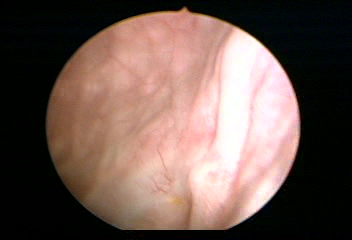
Modality: WLC
Class: Normal mucosa
Bladder cancer association: No